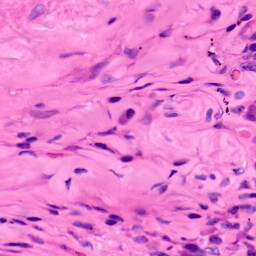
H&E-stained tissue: Lung